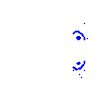
Particle: pion